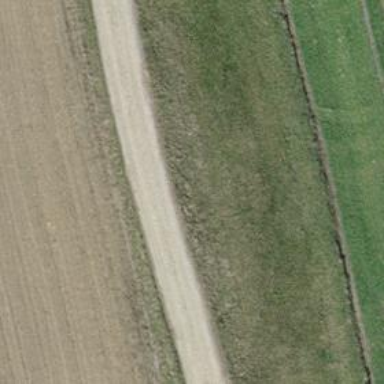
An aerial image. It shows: Gravel track with grade 2 quality.